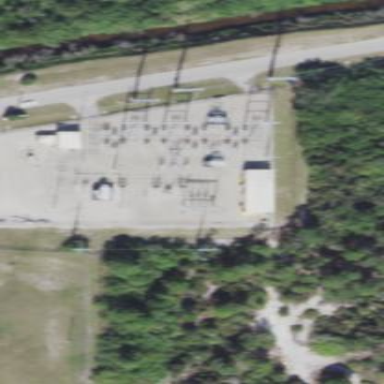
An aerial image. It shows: Outdoor distribution substation.